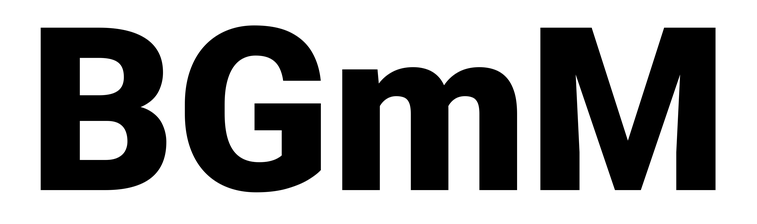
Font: Roboto_Black